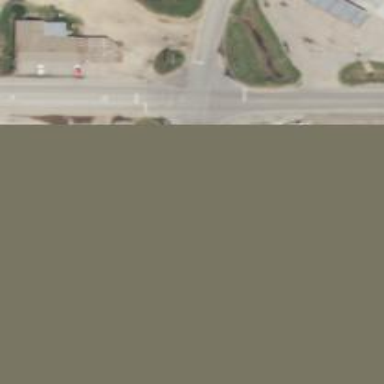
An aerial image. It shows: Road with stop sign.